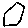
Label: hexagon